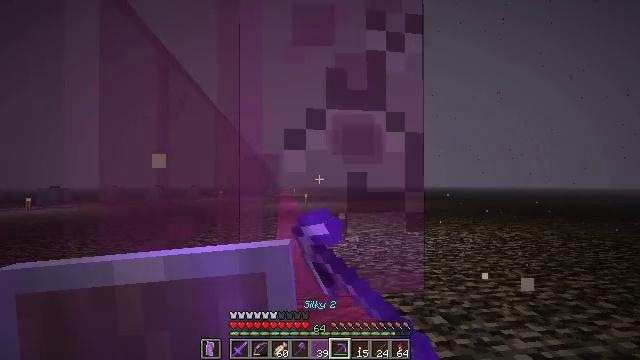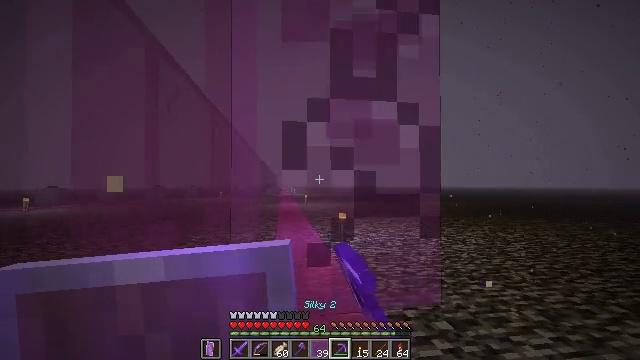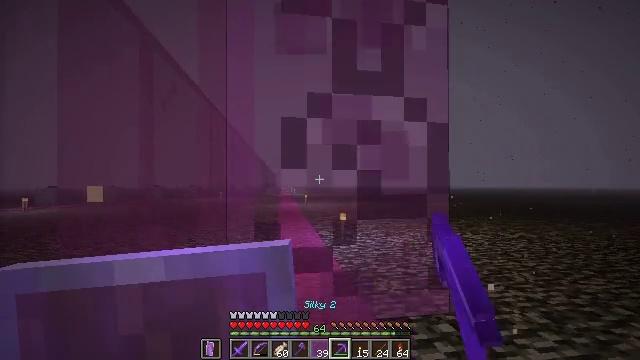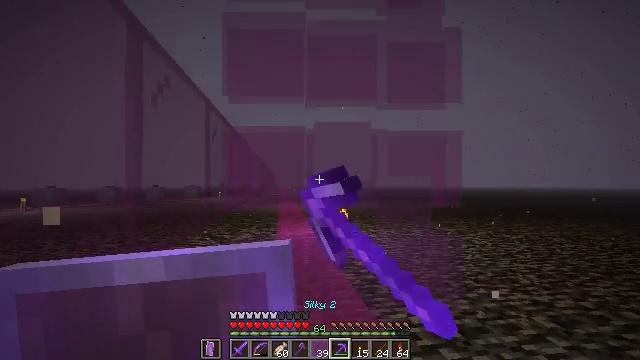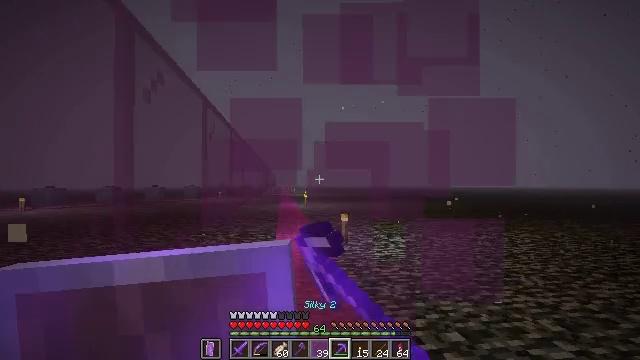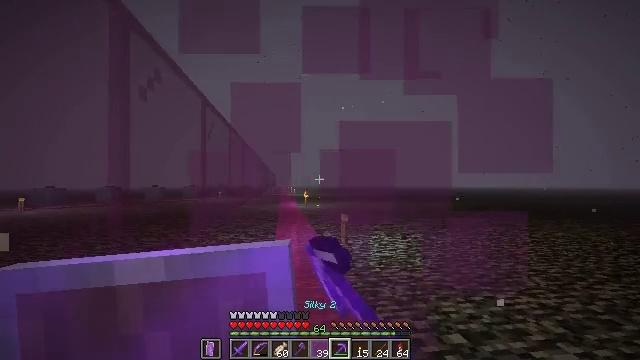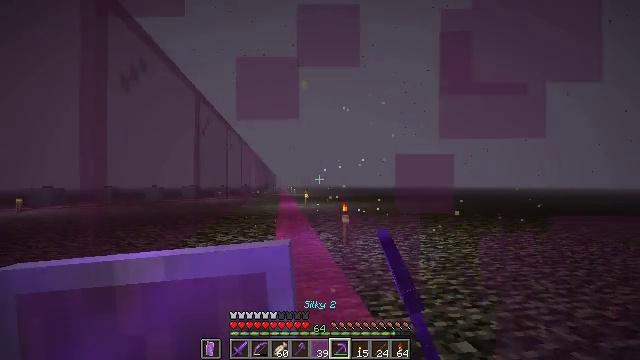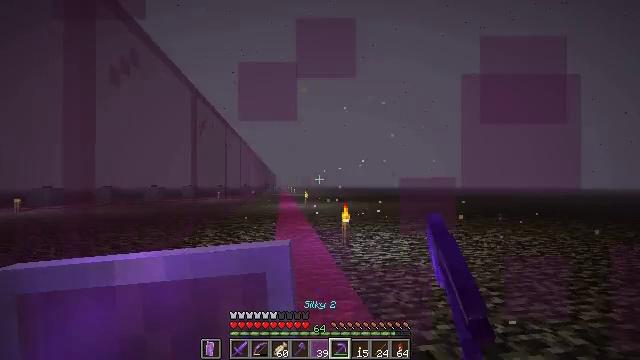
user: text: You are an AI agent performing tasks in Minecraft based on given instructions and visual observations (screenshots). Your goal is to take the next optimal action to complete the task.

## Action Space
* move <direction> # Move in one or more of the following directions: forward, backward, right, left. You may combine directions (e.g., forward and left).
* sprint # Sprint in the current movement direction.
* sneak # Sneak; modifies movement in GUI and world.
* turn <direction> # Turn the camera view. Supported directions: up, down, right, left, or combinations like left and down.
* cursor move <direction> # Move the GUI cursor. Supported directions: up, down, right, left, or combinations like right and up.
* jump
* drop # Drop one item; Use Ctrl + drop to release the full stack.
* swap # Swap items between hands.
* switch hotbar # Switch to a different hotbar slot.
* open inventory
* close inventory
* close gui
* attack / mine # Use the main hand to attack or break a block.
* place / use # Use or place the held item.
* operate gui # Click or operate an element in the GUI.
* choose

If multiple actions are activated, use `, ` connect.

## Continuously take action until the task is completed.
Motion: motion action
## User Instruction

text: Harvest the fragile magenta stained glass pane.
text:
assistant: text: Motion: move forward, sneak, attack / mine
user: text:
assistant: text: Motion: move forward, sneak, attack / mine
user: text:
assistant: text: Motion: move forward, sneak, attack / mine
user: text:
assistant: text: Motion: move forward, sneak, attack / mine
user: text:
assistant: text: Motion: move forward, sneak, attack / mine
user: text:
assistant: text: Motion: move forward, sneak, attack / mine
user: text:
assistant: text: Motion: move forward, sneak, attack / mine
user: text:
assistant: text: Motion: sneak, attack / mine